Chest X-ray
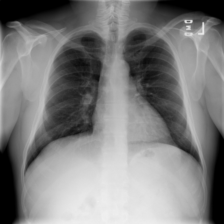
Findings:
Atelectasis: negative
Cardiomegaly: negative
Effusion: negative
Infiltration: positive
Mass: negative
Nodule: negative
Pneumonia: negative
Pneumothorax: negative
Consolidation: negative
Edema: negative
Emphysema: negative
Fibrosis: negative
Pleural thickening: negative
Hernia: negative